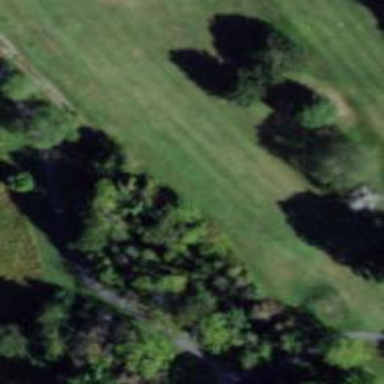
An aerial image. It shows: Golf hole.